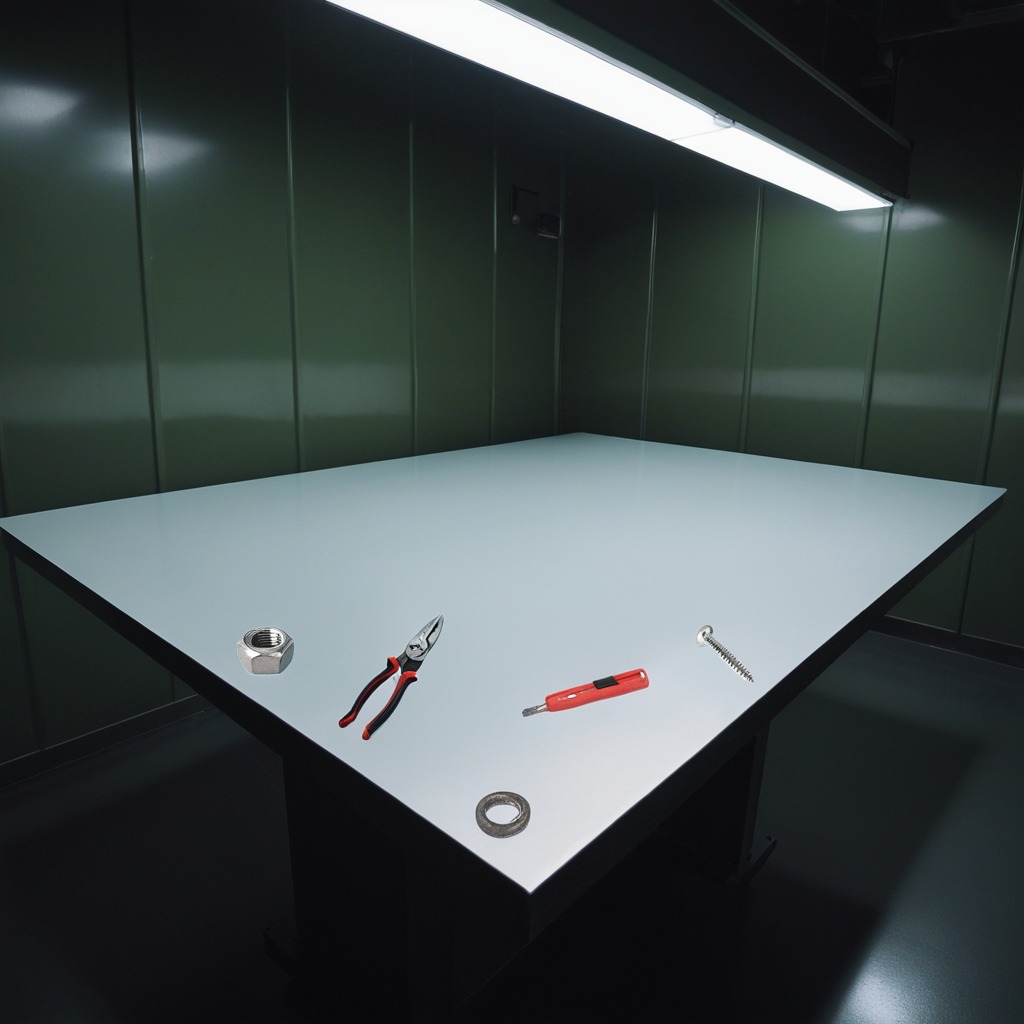
A pliers and a nut are lying on a table.